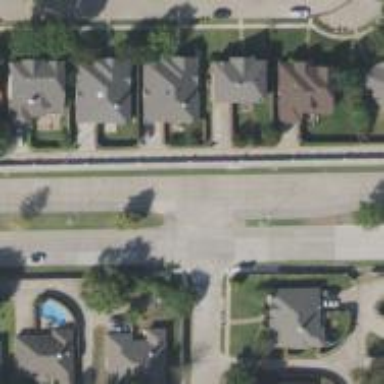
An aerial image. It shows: Secondary road.